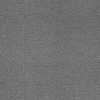
Atmospheric dust classification: dusty